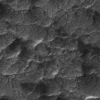
Label: not_dusty